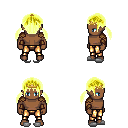
a pixel art fantasy rpg character, male body template, human, dark skin, leather shoulder armor, gold greaves, gold twin-tailed hairstyle, gold tiara, cloth bracers, white slippers, four views (front, back, left, right), 2x2 character sprite sheet, small pixel art, hard edges, no anti-aliasing